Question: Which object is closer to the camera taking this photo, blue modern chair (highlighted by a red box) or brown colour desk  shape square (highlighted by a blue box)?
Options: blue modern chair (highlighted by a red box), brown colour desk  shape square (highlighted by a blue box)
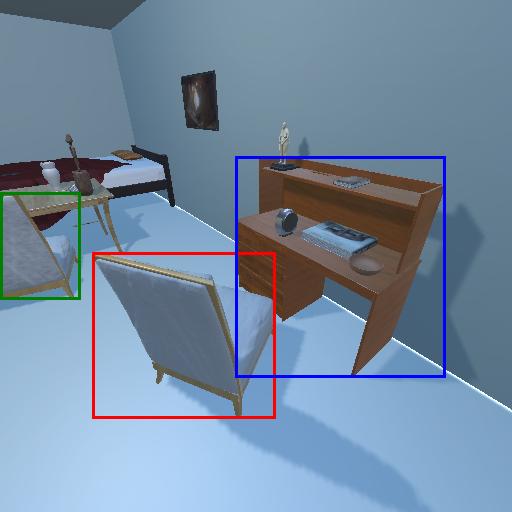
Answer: blue modern chair (highlighted by a red box)